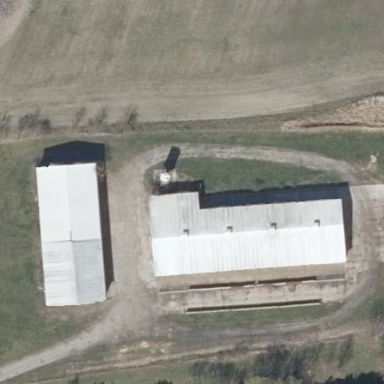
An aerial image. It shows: Farmyard area.